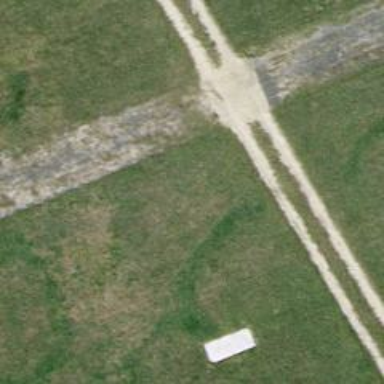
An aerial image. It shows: Grass runway at the airport.